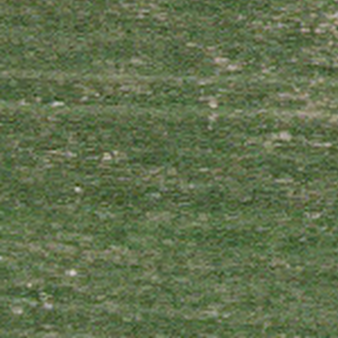
Label: other